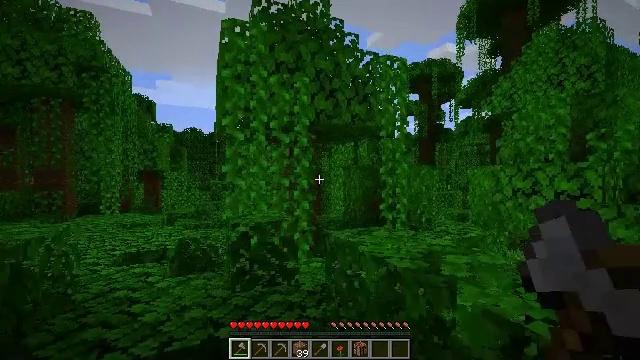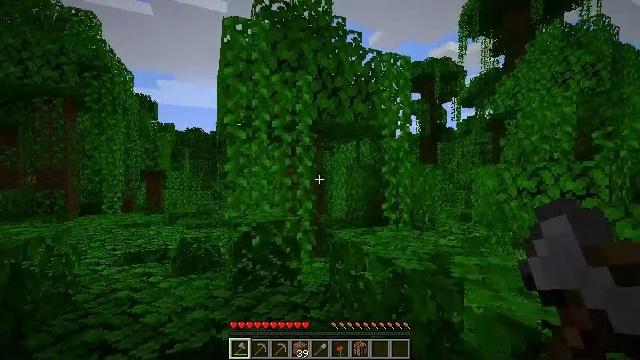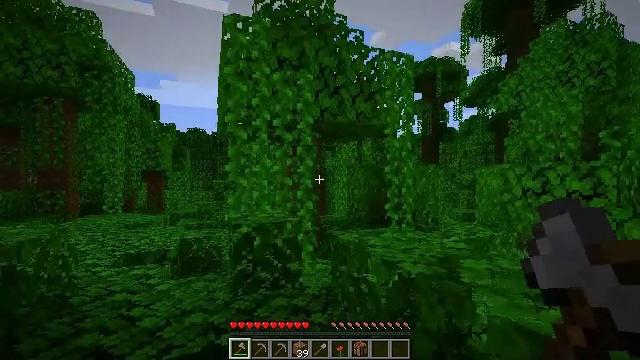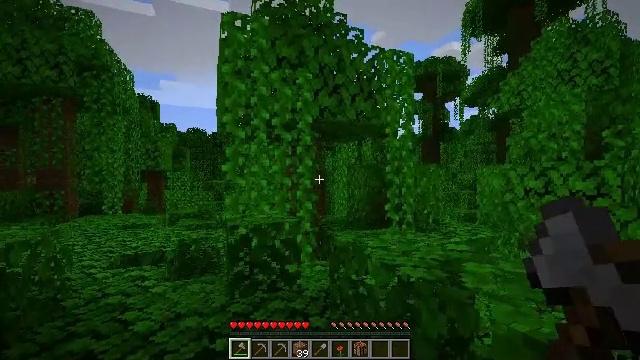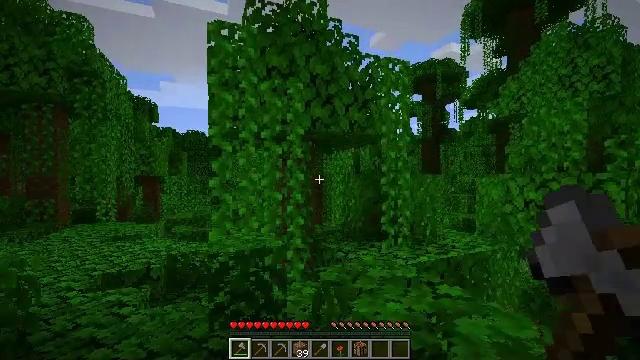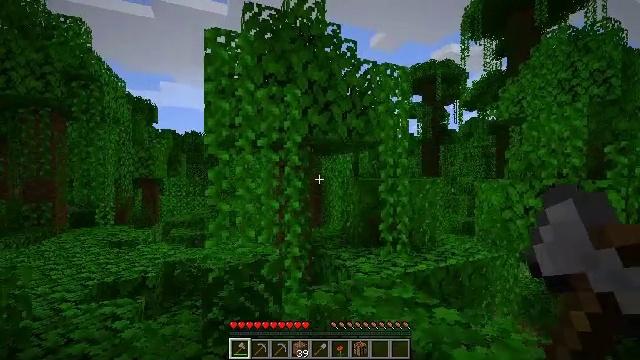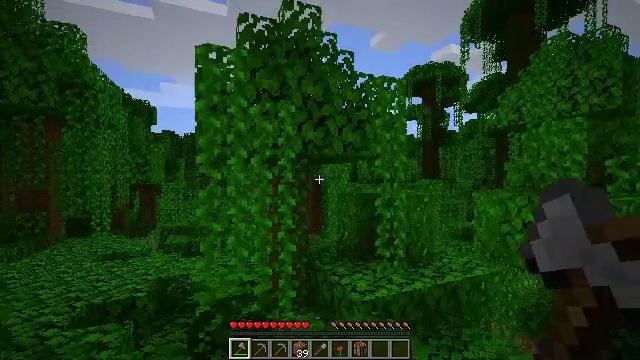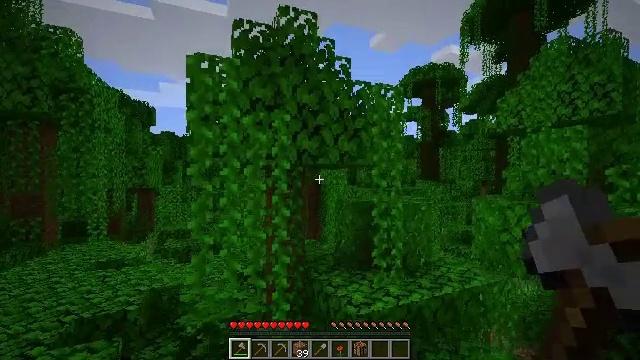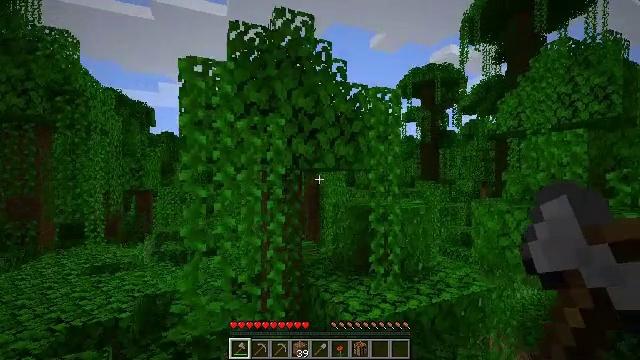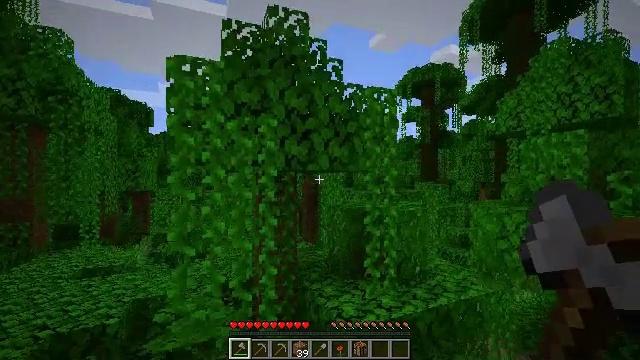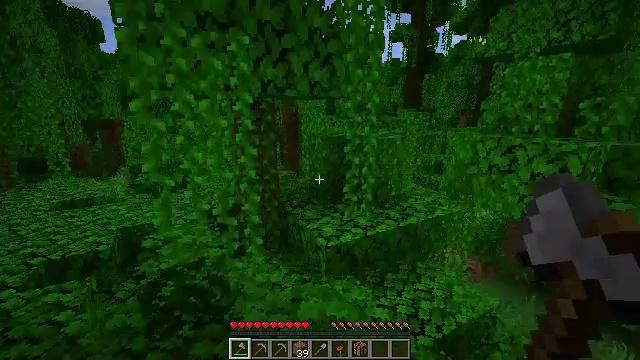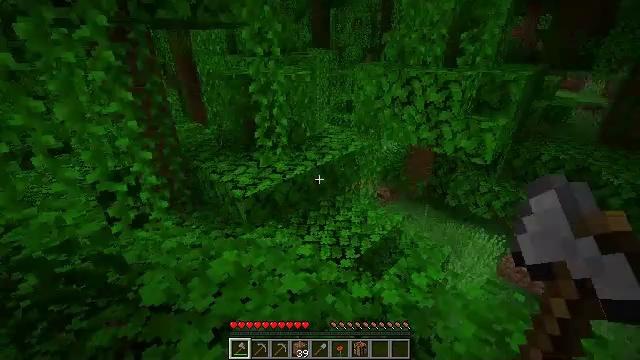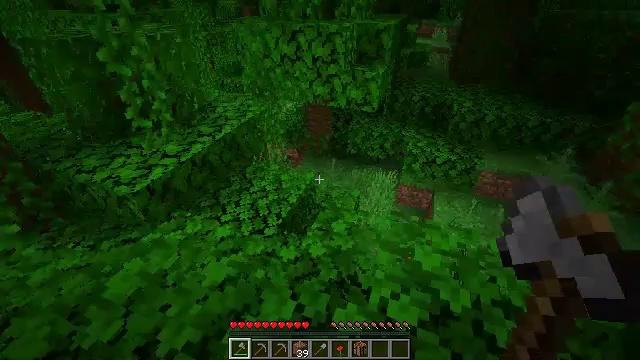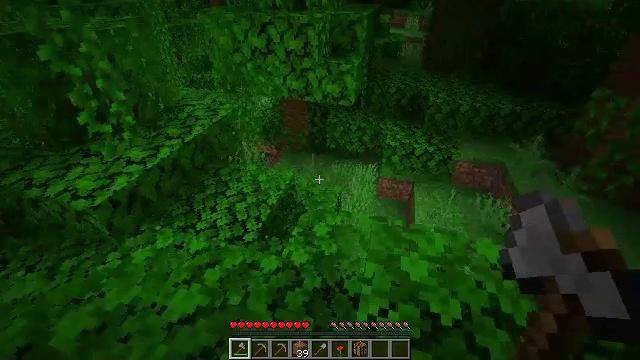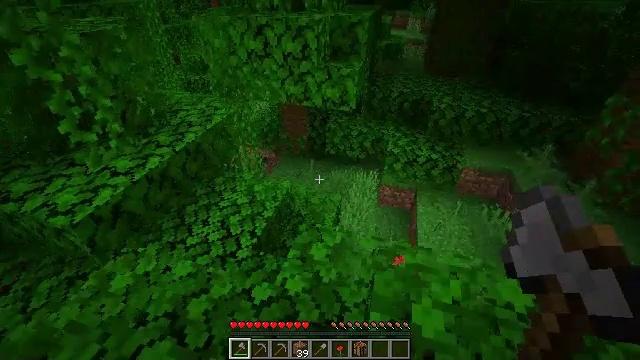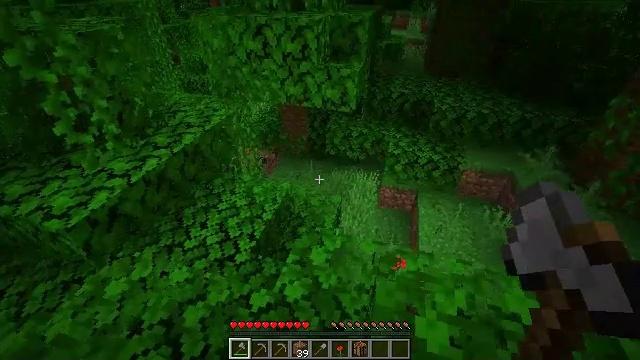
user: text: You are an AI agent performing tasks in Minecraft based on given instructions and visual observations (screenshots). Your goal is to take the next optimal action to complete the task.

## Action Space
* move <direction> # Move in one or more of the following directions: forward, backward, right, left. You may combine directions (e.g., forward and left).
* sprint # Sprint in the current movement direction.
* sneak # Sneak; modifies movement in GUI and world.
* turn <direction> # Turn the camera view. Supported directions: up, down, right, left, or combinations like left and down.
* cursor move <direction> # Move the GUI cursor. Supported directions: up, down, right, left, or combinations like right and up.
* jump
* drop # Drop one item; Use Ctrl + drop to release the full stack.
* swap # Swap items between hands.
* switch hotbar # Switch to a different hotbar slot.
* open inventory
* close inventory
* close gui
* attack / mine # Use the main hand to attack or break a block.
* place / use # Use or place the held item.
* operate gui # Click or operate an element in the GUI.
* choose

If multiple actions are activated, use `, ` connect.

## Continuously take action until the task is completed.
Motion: motion action
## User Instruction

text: Collect cocoa beans.
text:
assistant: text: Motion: move forward and move right
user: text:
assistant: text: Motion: move forward and move right
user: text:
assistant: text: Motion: move forward and move right
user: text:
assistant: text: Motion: move forward and move right, jump
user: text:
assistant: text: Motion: move forward and move right, jump
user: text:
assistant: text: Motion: move forward and move right, jump
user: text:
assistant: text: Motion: move forward and move right
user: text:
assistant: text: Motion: move forward and move right
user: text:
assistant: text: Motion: move forward and move right
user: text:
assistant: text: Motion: move forward and move right, turn right and down
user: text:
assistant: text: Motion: move forward and move right, turn right and down
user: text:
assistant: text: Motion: move forward and move right, turn right and down
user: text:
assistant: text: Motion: move forward, turn right and down
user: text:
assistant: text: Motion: move forward
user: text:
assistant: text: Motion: move forward
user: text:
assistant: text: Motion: move forward, turn left
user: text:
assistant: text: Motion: move forward, turn left
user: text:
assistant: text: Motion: move forward, turn left
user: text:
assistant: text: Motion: move forward and move left, turn left
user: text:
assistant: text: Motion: move forward and move left, turn left
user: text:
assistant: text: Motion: move forward and move left, turn left
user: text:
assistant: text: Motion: move forward and move left, turn left
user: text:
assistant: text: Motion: move forward and move left, turn left
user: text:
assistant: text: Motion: move forward and move left, turn left
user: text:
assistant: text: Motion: move forward and move left, turn left
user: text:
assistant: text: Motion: move forward and move left, turn left
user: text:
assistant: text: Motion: move forward and move left
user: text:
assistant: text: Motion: move forward
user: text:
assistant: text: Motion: move forward
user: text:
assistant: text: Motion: move forward